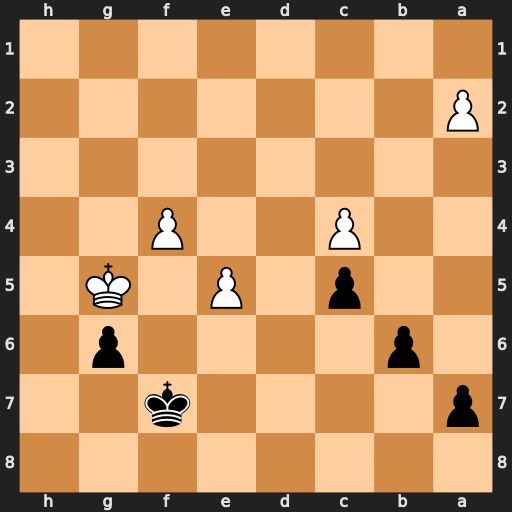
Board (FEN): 8/p4k2/1p4p1/2p1P1K1/2P2P2/8/P7/8
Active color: b
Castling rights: -
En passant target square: -
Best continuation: b5 Kg4 b4